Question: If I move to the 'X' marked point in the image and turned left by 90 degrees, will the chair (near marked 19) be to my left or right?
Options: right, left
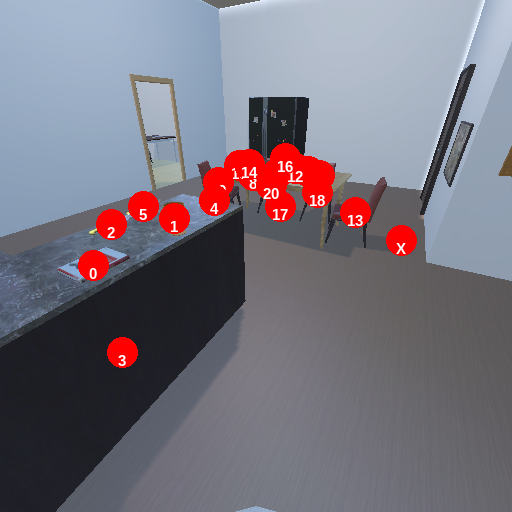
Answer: right